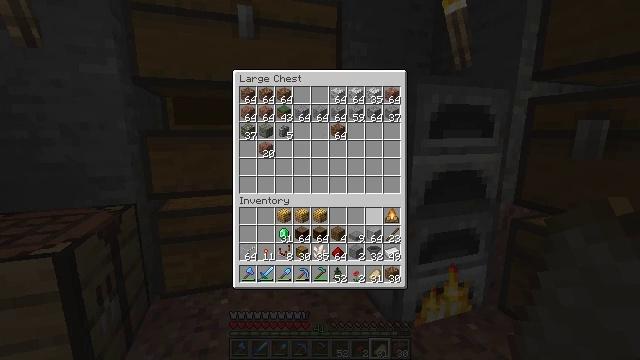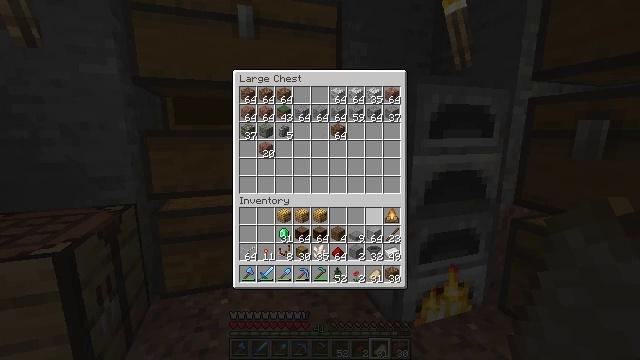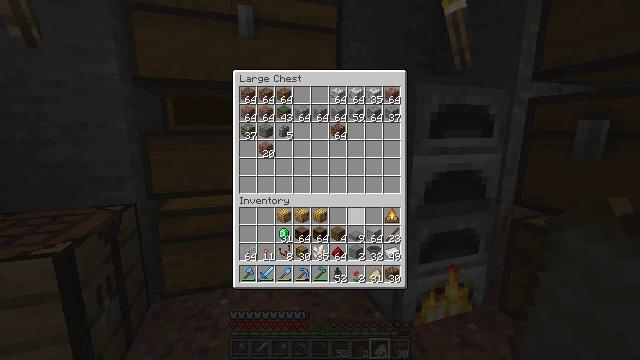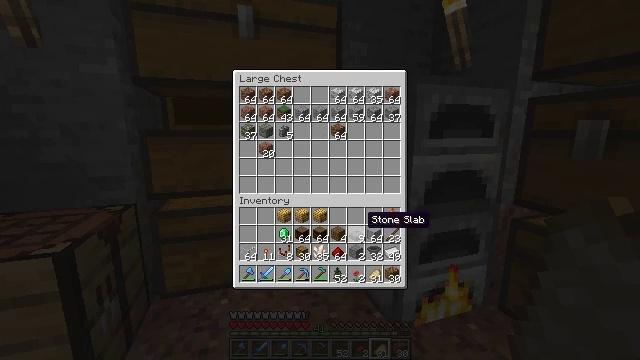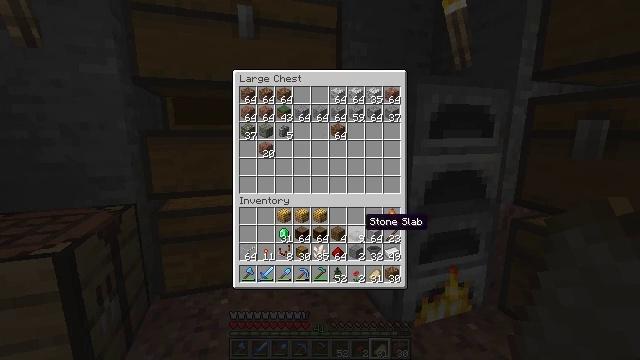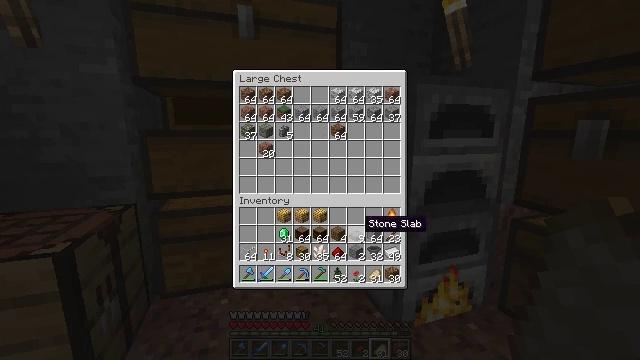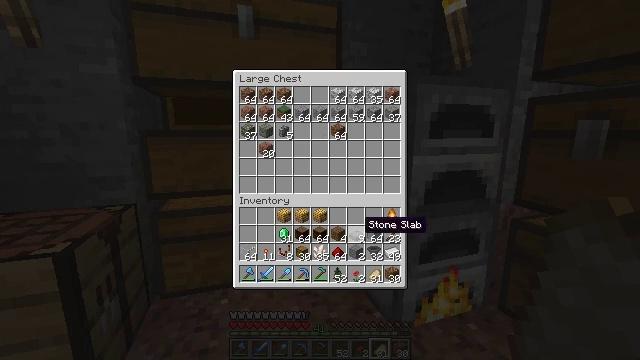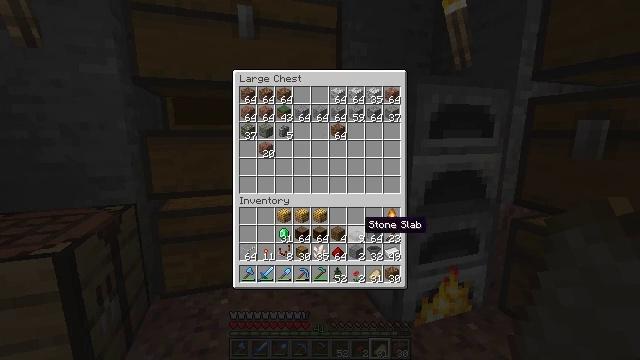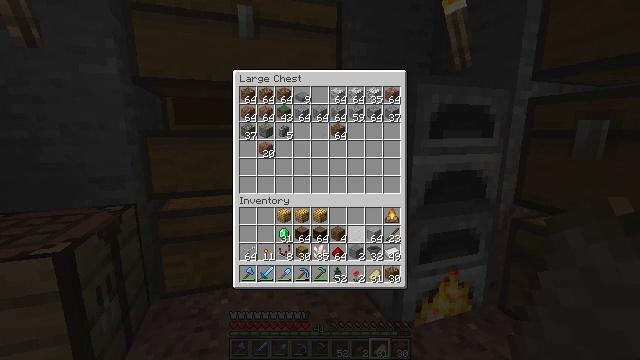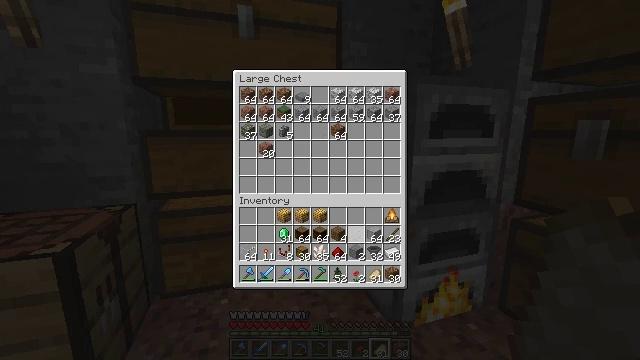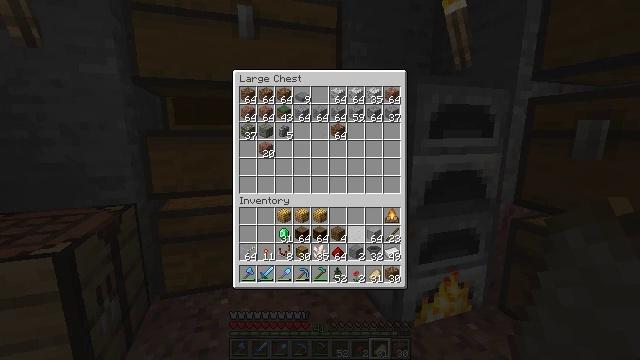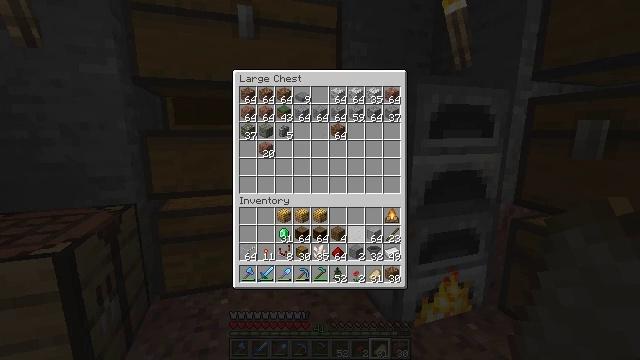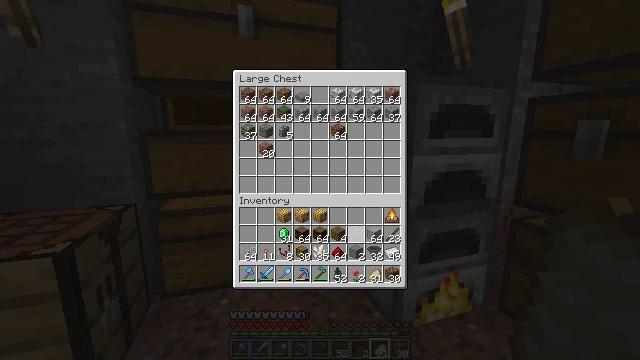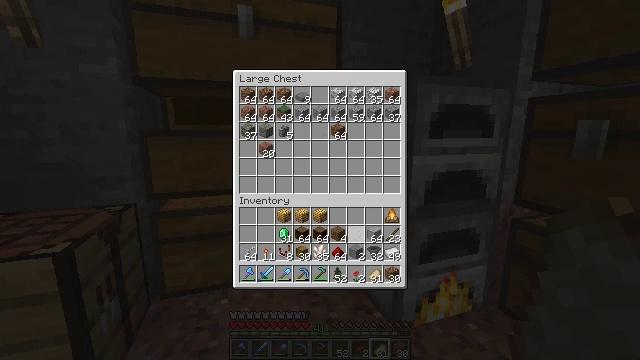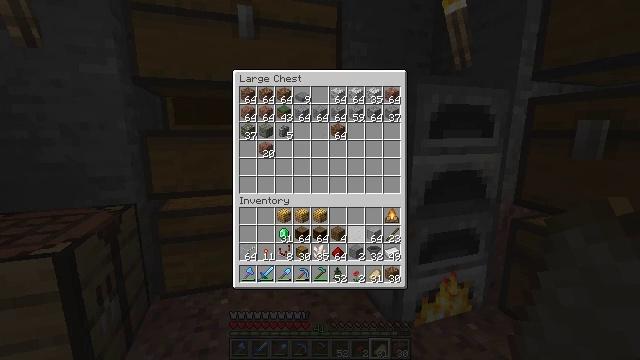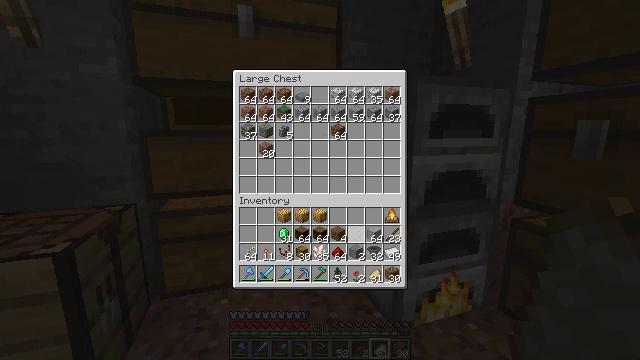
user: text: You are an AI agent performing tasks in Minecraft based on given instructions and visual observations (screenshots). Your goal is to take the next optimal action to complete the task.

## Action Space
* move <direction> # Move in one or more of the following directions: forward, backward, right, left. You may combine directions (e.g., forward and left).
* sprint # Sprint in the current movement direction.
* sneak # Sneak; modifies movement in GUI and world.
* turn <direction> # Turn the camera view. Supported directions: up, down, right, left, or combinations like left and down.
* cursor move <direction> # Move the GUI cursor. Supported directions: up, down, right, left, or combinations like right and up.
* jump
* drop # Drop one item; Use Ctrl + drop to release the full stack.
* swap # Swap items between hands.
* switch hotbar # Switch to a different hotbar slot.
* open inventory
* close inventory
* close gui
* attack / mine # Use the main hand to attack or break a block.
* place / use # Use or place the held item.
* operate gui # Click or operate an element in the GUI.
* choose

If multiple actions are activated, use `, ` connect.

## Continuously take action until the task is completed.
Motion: motion action
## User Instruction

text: Make a smooth stone slab using the crafting table.
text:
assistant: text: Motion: no_op
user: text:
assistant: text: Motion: sneak
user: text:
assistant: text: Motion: sneak
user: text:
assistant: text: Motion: sneak
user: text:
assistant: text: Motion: sneak
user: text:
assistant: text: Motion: sneak
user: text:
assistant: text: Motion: sneak
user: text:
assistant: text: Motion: sneak, operate gui
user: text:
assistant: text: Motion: sneak, operate gui
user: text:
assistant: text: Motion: sneak
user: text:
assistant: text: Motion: sneak
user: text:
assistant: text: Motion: sneak
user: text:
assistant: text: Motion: sneak
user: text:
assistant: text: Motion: no_op
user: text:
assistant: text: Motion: no_op
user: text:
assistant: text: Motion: no_op
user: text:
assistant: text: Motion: no_op
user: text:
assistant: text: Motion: no_op
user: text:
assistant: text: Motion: no_op
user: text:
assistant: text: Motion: no_op
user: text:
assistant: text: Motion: no_op
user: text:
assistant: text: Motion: no_op
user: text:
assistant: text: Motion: no_op
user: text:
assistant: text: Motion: no_op
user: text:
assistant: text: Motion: close gui
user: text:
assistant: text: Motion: turn left
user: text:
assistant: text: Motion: turn left and down
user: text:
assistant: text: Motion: turn left and down
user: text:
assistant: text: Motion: turn left and down
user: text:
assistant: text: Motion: turn left